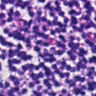
Metastatic tissue present: no